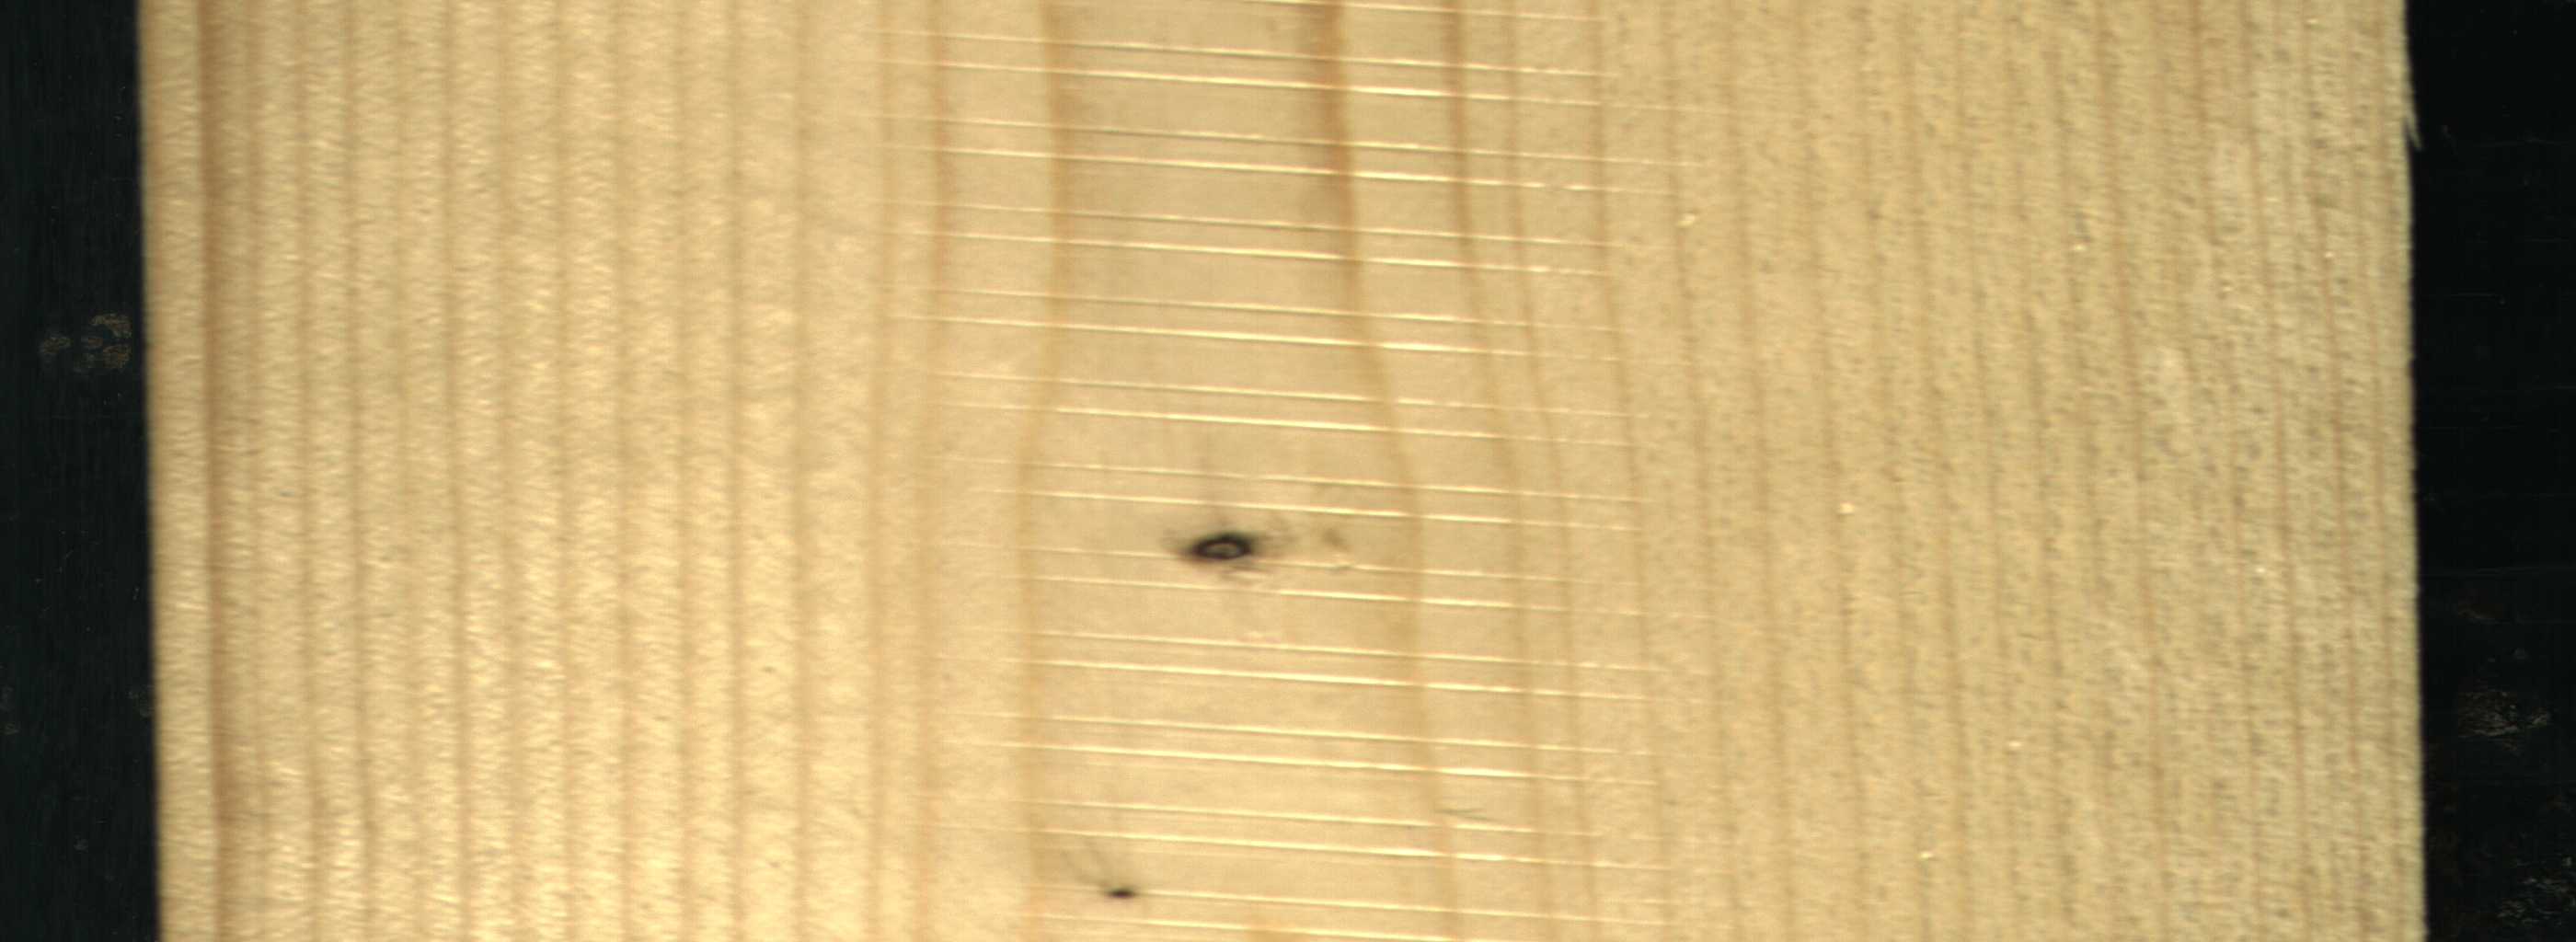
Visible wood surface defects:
Dead_Knot
Dead_Knot